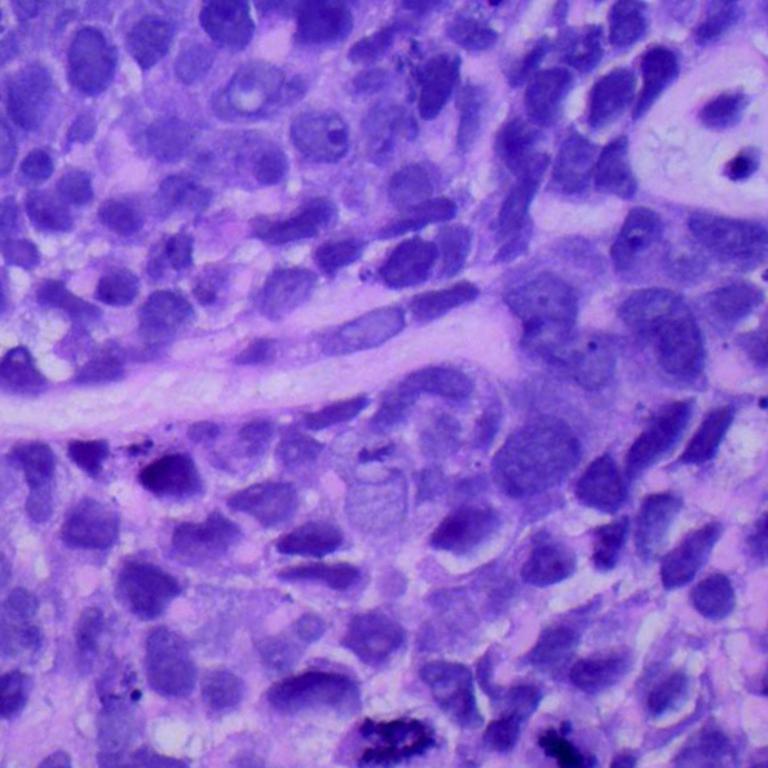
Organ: lung
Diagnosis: squamous carcinomas